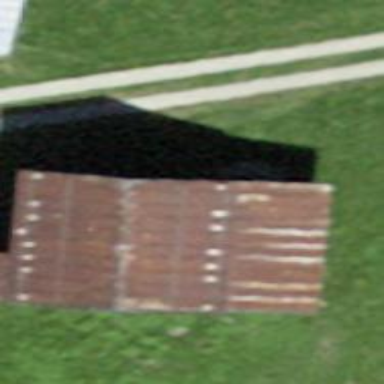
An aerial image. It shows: Shed.